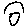
Label: bird